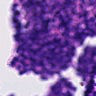
Metastatic tissue present: no